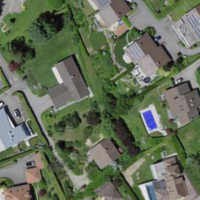
EUNIS habitat code: 55
Species observed at this site:
Juglans regia